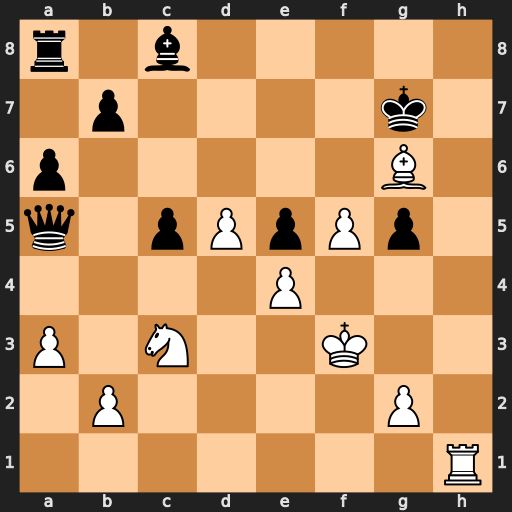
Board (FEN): r1b5/1p4k1/p5B1/q1pPpPp1/4P3/P1N2K2/1P4P1/7R
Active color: w
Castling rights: -
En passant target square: -
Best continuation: Rh7+ Kg8 f6 Bg4+ Kxg4